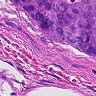
Metastatic tissue present: yes